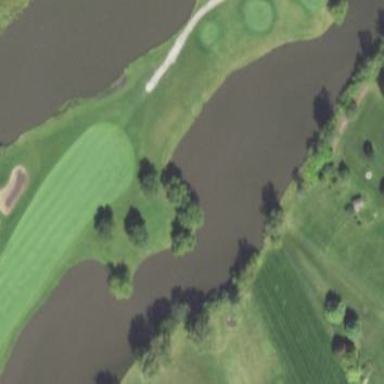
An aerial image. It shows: Pond on golf course designated as lateral water hazard.